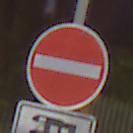
Verkehrszeichen: VerbotDerEinfahrt
Zusatzzeichen unten: MehrspurigeFahrzeugeFrei10
Umgebung: Outdoor, Urban
Tageszeit: Night
Wetter: Clear
Licht: Artificial
Jahreszeit: NotSpecified
Kontrast: HighContrast